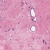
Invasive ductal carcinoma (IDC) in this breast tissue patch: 0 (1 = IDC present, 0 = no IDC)